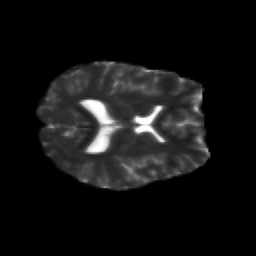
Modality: T2w
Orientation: axial
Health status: healthy
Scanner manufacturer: siemens
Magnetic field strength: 3 T
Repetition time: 12 s
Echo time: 0.092 s